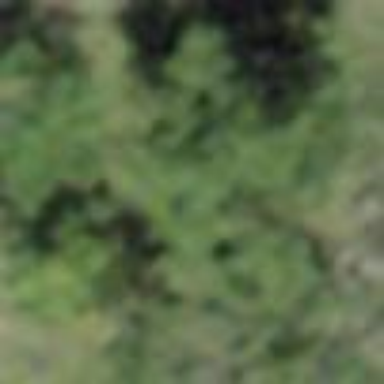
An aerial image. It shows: Forest area.